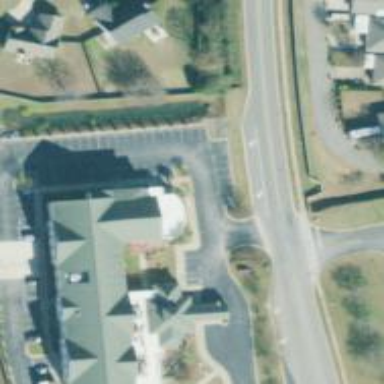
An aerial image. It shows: Hotel building.